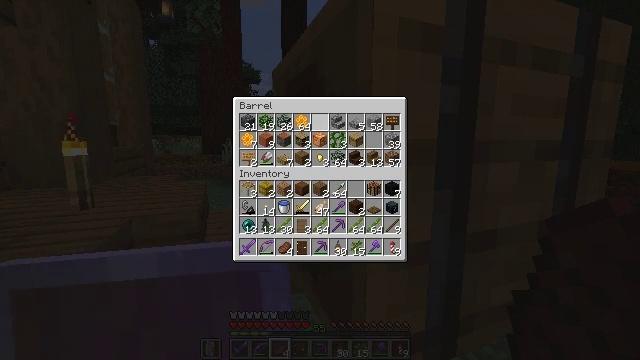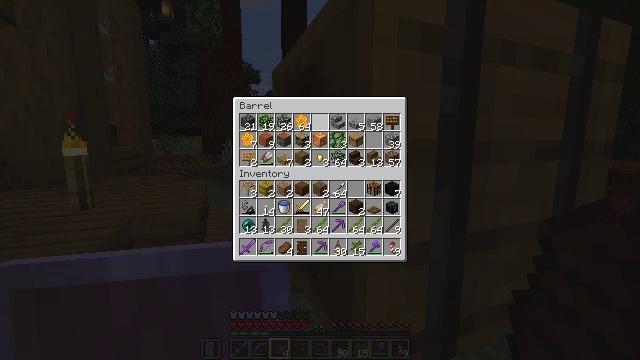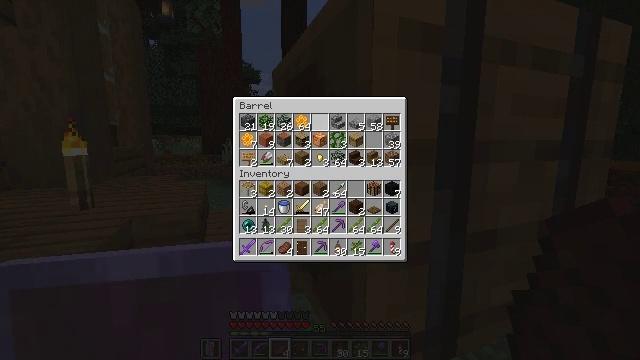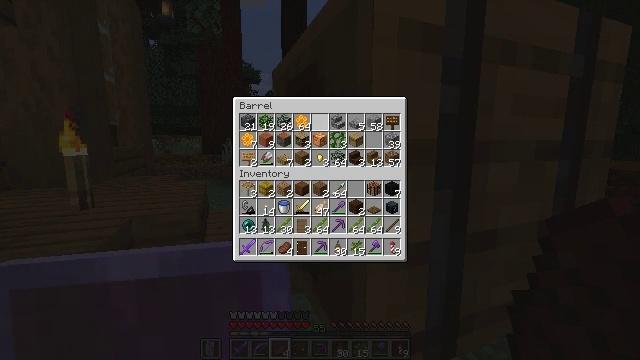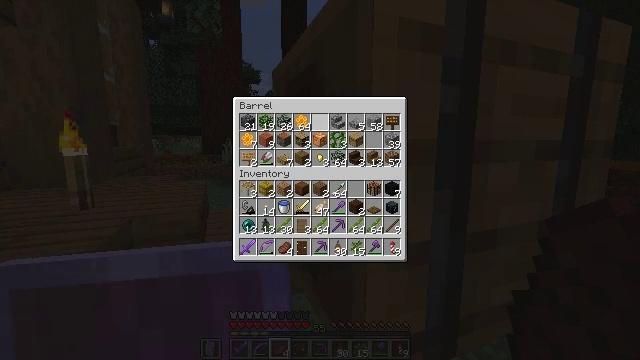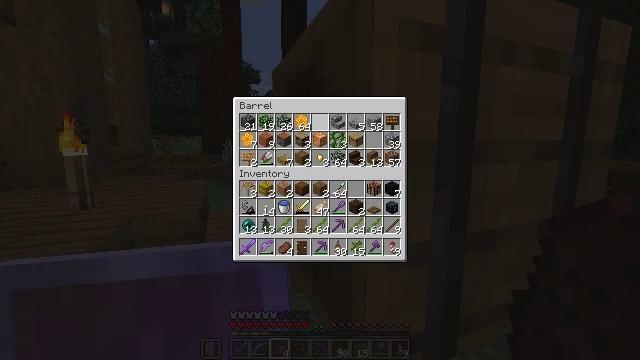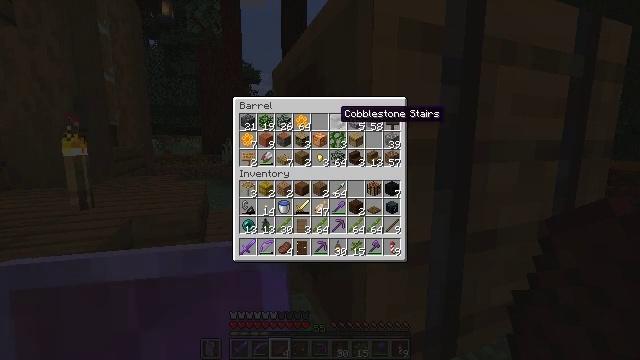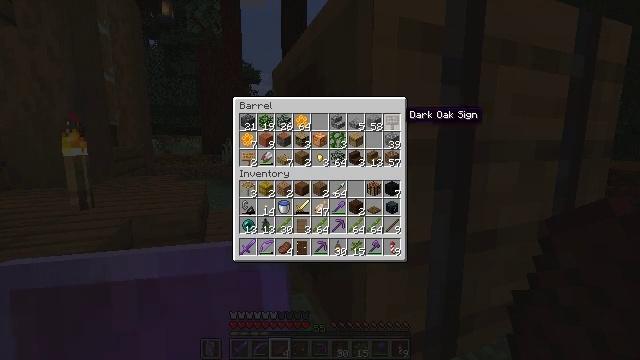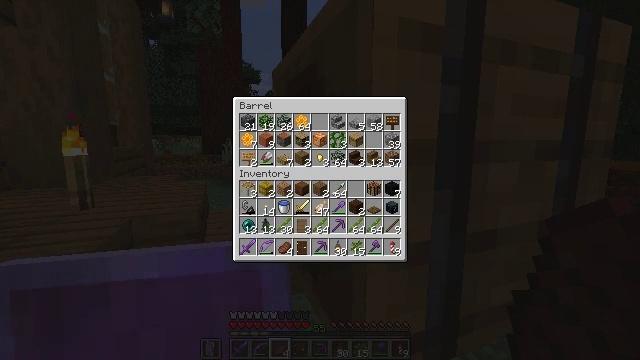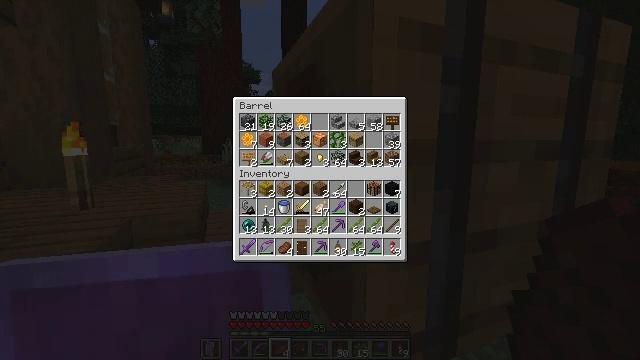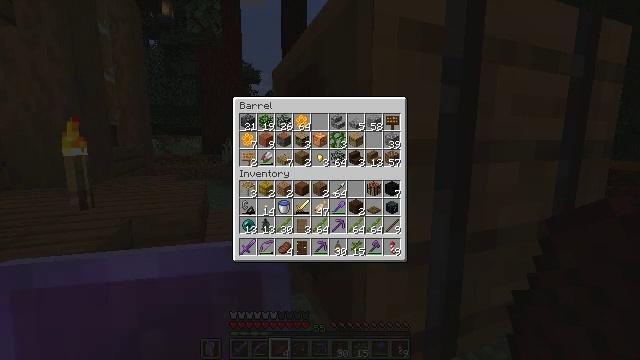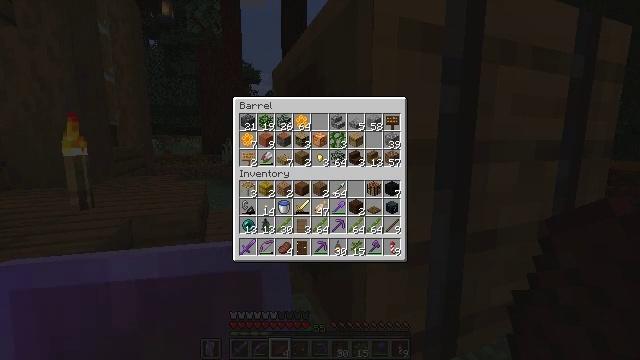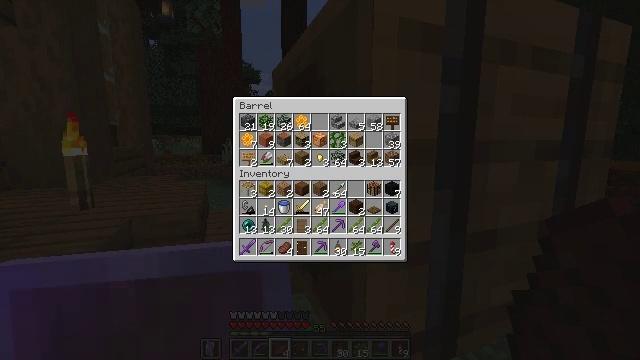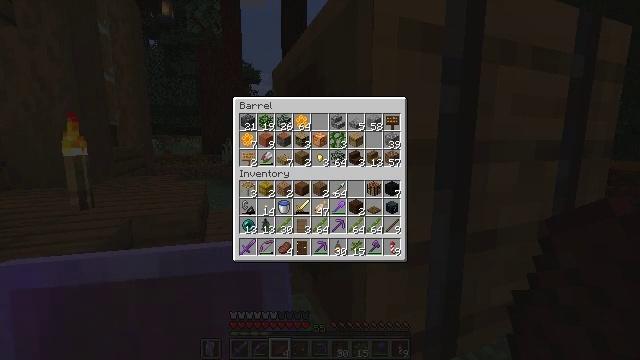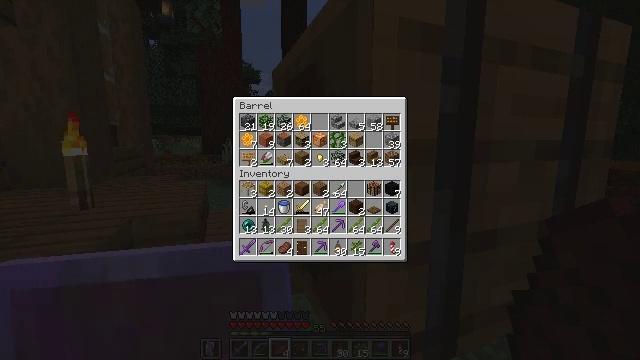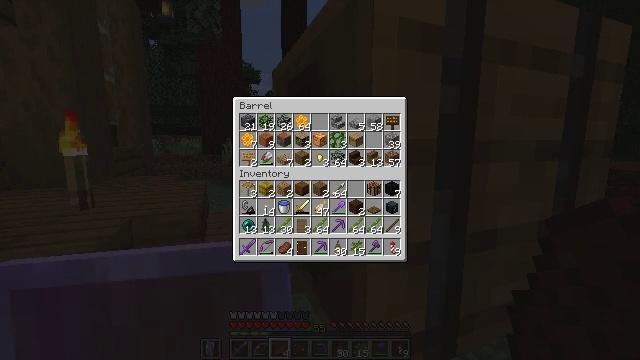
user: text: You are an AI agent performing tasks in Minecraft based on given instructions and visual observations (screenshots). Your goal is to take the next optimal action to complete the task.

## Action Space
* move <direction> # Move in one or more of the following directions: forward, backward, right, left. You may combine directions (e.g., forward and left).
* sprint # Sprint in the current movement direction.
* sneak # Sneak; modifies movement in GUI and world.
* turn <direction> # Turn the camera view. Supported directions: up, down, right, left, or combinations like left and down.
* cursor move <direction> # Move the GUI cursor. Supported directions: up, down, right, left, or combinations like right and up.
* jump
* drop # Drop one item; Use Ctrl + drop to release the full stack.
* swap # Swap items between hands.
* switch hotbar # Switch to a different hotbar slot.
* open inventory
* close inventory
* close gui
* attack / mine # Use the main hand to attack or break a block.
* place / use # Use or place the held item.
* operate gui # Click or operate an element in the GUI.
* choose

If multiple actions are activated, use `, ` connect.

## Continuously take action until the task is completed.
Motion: motion action
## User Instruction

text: Retrieve vines from walls or cliffs.
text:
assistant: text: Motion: sneak
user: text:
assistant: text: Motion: sneak
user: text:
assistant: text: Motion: sneak
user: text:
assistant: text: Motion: sneak
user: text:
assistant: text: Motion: sneak
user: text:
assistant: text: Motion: turn right
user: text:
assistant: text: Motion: turn right
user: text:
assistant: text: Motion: turn right
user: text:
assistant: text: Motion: no_op
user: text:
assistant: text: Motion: no_op
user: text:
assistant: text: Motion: no_op
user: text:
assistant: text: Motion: no_op
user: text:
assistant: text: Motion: no_op
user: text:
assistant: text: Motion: no_op
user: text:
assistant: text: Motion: no_op
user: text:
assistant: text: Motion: no_op
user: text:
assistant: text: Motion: no_op
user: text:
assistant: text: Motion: no_op
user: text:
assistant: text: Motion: no_op
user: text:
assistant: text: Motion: no_op
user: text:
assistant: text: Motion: no_op
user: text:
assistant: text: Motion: no_op
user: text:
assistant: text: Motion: no_op
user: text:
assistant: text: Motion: no_op
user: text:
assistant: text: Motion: no_op
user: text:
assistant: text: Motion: no_op
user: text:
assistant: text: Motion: no_op
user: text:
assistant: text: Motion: no_op
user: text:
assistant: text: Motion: no_op
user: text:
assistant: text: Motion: no_op